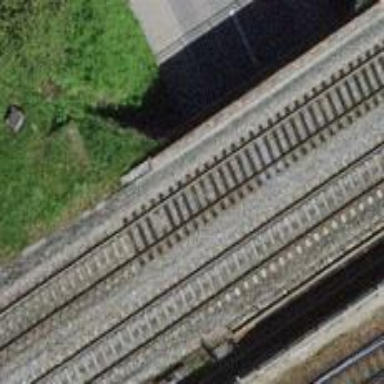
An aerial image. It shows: Bridge with single railway track electrified by contact line.